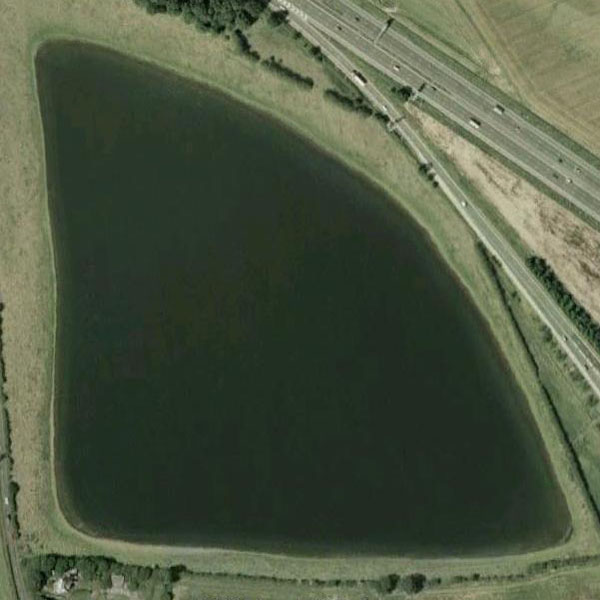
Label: Pond